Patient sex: M
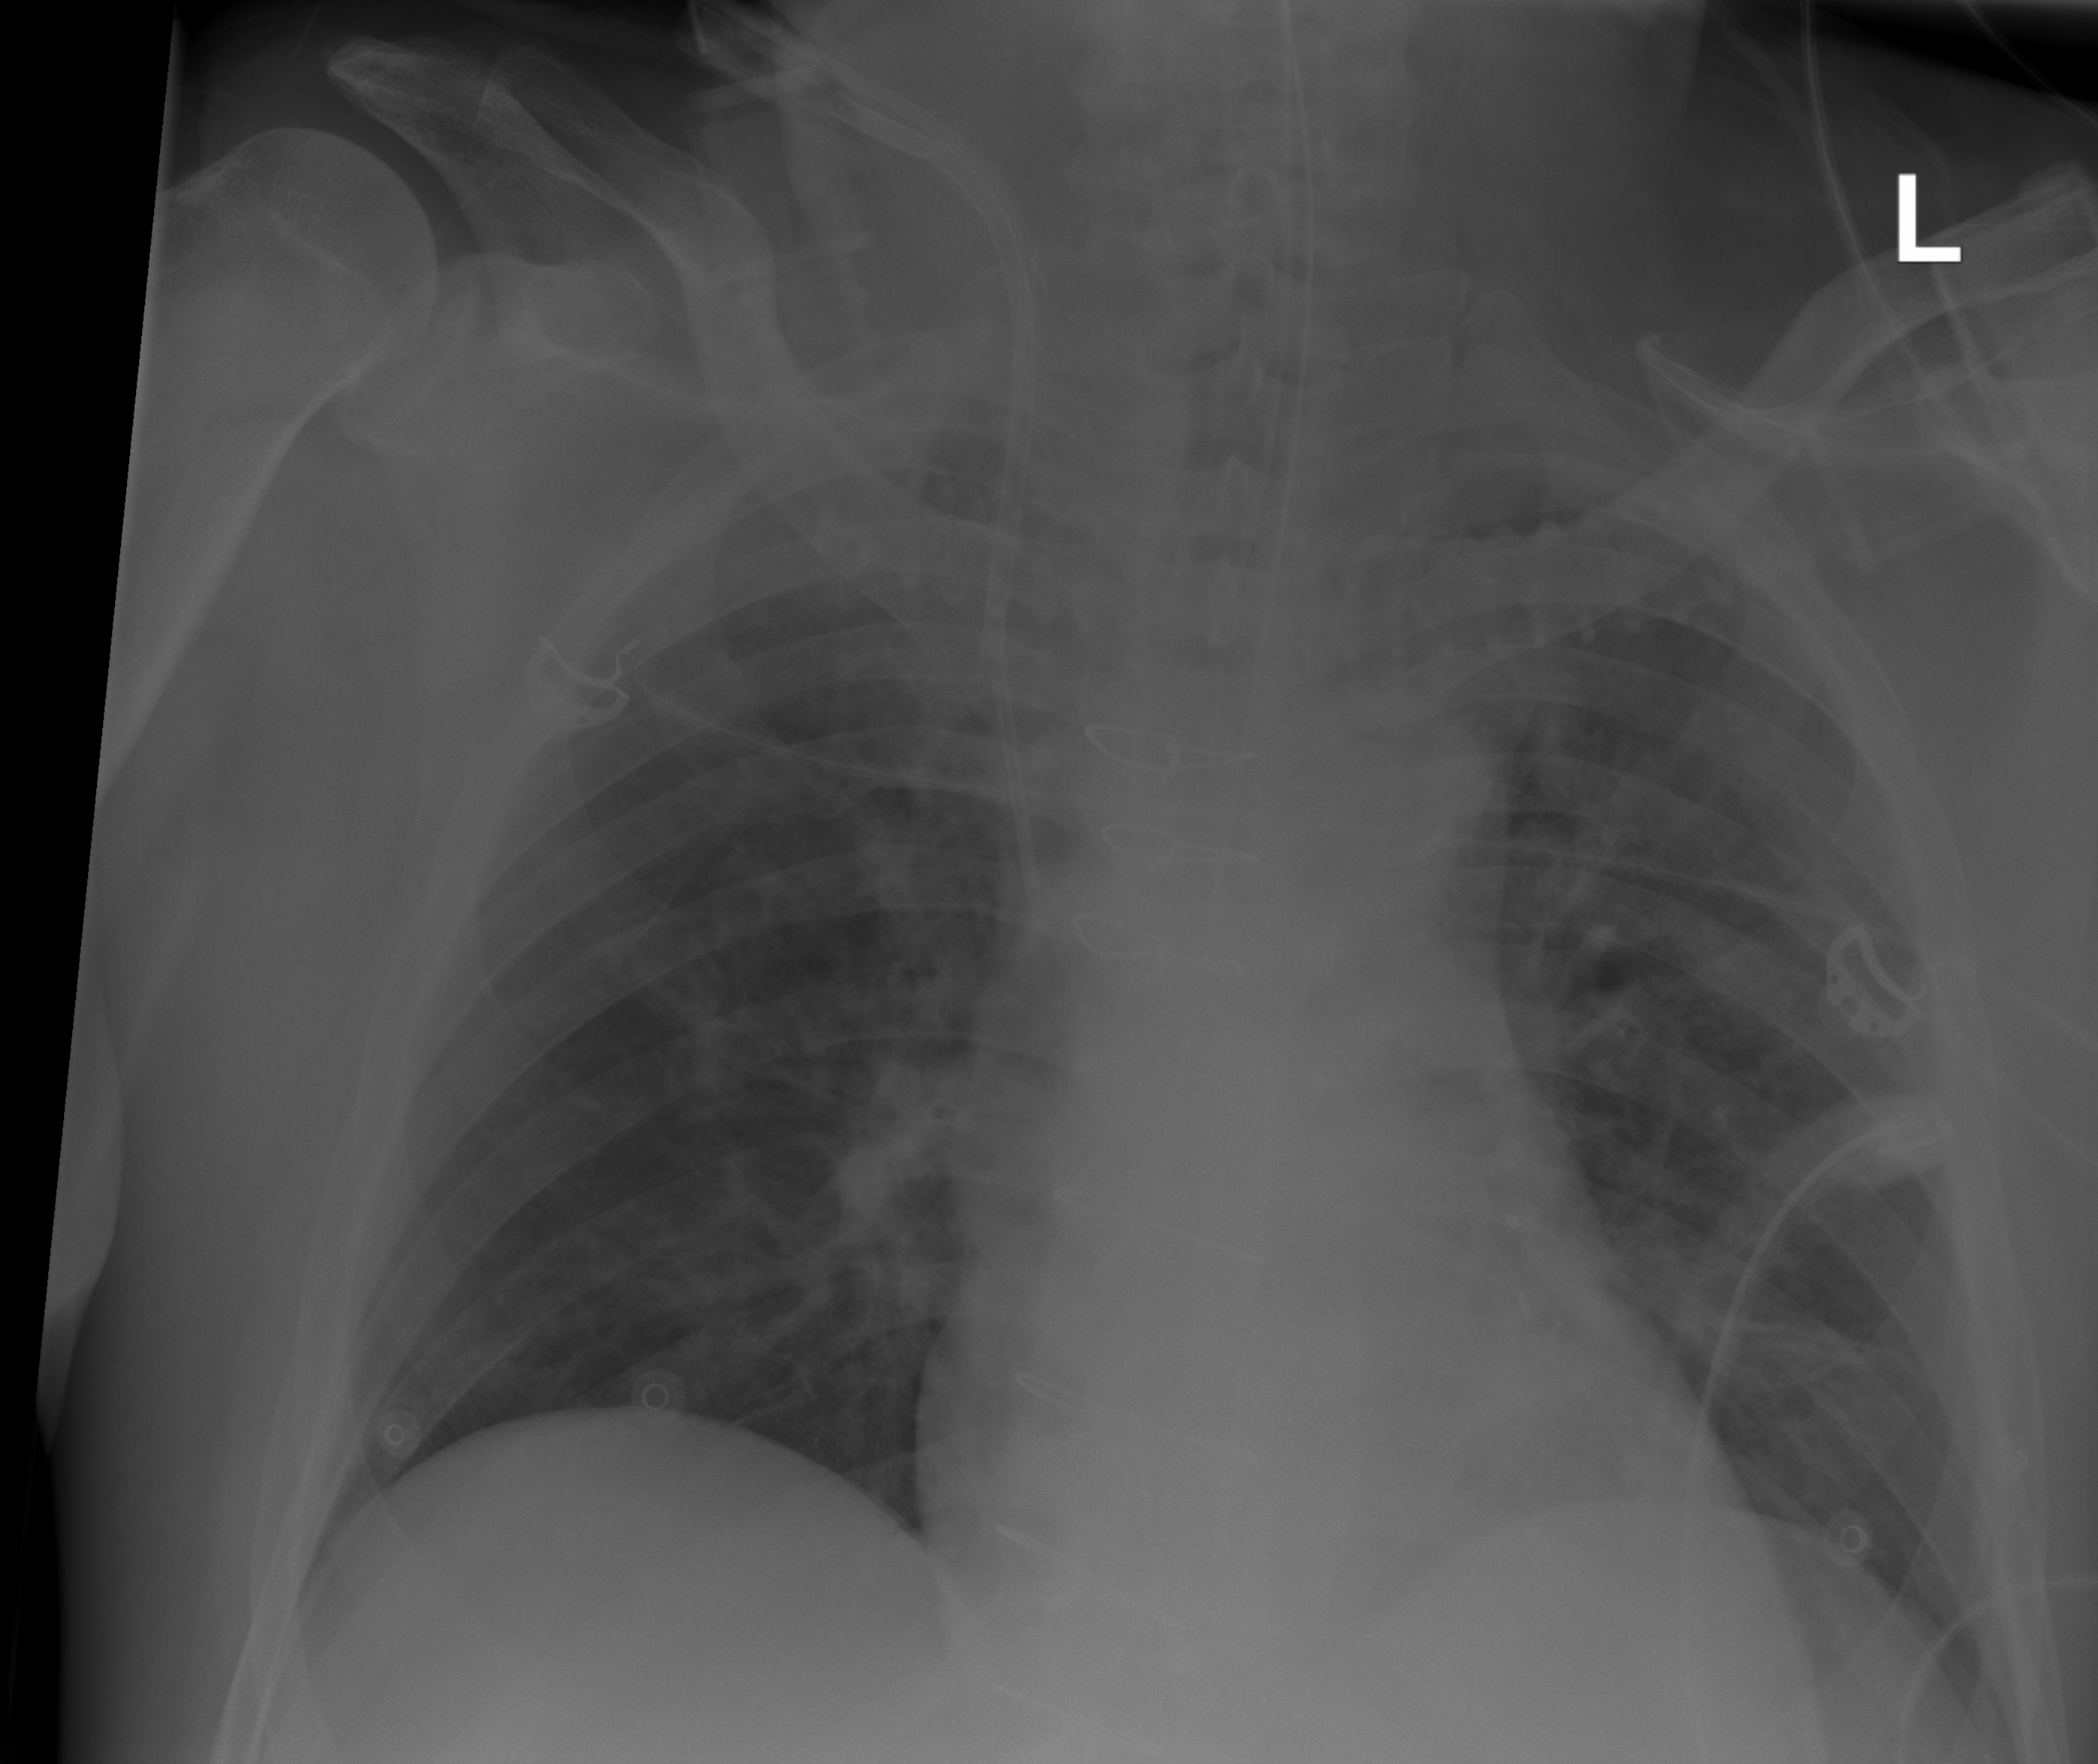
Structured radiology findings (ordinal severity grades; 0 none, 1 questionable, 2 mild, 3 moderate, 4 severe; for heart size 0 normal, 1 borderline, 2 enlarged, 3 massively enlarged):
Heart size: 1
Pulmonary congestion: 2
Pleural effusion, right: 0
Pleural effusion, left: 0
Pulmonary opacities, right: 0
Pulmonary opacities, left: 0
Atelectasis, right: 0
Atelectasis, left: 2